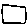
Label: square